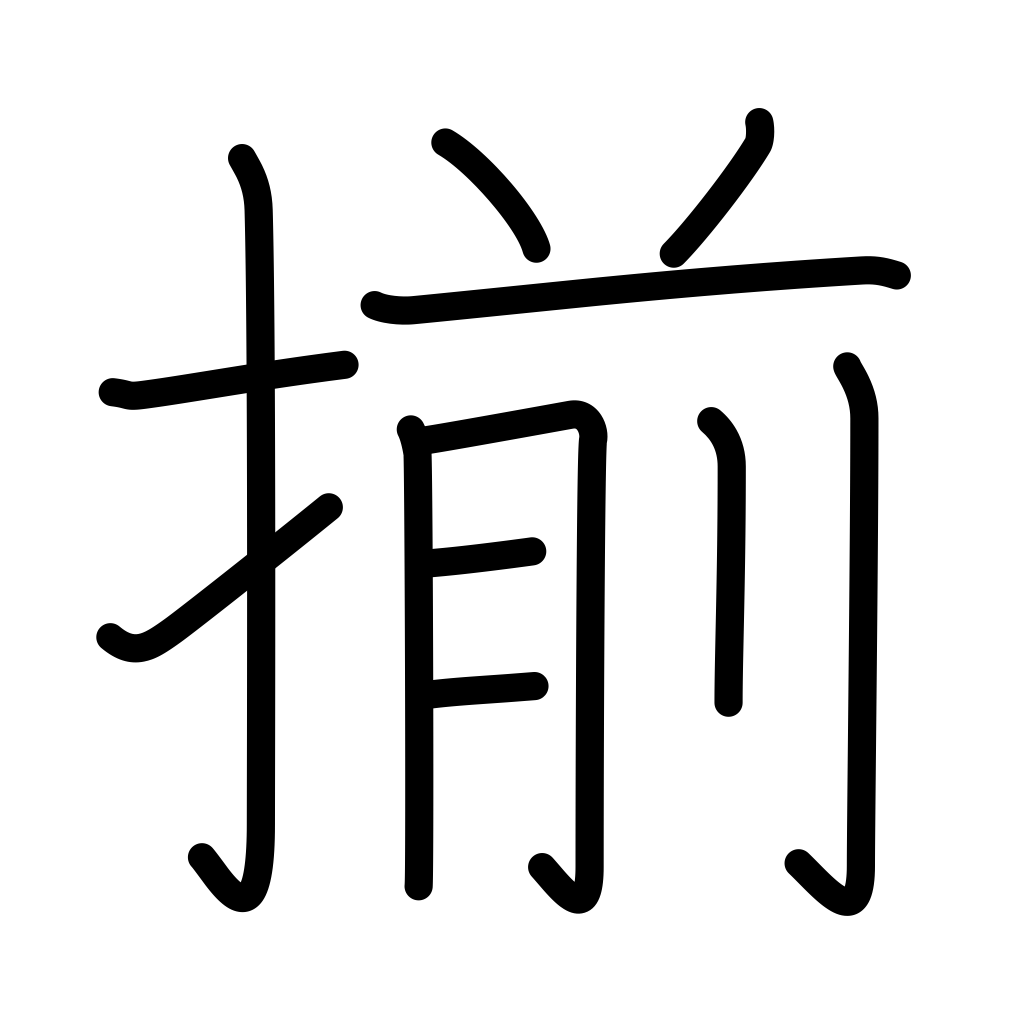
Meaning: be complete, uniform, all present